【题型】解答题　【知识点】立体几何　【难度】easy
如图，已知点$P$、$A$、$B$、$C$都在球$O$的面上，$PA\perp$平面$ABC$，$PA=3$，$AB=2\sqrt{3}$，$\angle BAC=\dfrac{2\pi}{3}$，点$O_1$是$\triangle ABC$的外接圆的圆心.}

\vspace{0.3cm}
\noindent\textbf{(1)若三棱锥$P-ABC$的体积$V_{P-ABC}=6$，求圆$O_1$的半径$r$；}
\noindent\textbf{(2)若点$Q$是棱$BC$上的动点，直线$PQ$与平面$ABC$所成的角为$\theta$，且$\theta$的最大值为$\dfrac{\pi}{3}$，求球$O$的表面积和体积.}
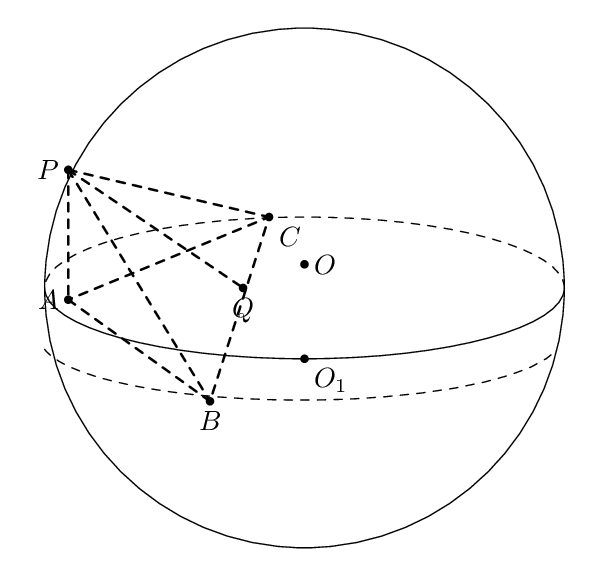
【解答】
\vspace{0.5cm}
\noindent\textbf{【答案】(1)$\dfrac{2}{3}\sqrt{21+6\sqrt{3}}$}
\noindent\textbf{(2)$S=57\pi$，$V=\dfrac{19\sqrt{57}\pi}{2}$}

\vspace{0.5cm}
\noindent\textbf{【分析】（1）由体积得出$AC=4$，结合正余弦定理即可求解；}
\noindent\textbf{（2）依题意得$\theta=\angle PQA$，当$AQ\perp BC$时，$\theta$取最大值，从而得出$\angle ABQ=\dfrac{\pi}{6}$，根据正弦定理得圆$O$的半径，即可求出球半径，进而求得球得表面积与体积.}

\vspace{0.5cm}
\noindent\textbf{【详解】（1）依题意可得$V_{P-ABC}=\dfrac{1}{3}S_{\triangle ABC}\cdot PA=\dfrac{1}{3}\cdot\dfrac{1}{2}AB\cdot AC\sin\dfrac{2\pi}{3}\cdot PA=6$，又$PA=3$，$AB=2\sqrt{3}$}
\noindent\textbf{所以$AC=4$，由余弦定理可得$BC=\sqrt{AB^2+AC^2-2AB\cdot AC\cos\dfrac{2\pi}{3}}=2\sqrt{7+2\sqrt{3}}$}
\noindent\textbf{由正弦定理得$\dfrac{BC}{\sin\dfrac{2\pi}{3}}=2r$，解得$r=\dfrac{2}{3}\sqrt{21+6\sqrt{3}}$；}

\vspace{0.3cm}
\noindent\textbf{（2）由$PA\perp$平面$ABC$，则直线$PQ$与平面$ABC$所成的角为$\theta=\angle PQA$}
\noindent\textbf{则$\tan\theta=\dfrac{PA}{AQ}$，所以当$AQ\perp BC$时，$\theta$取最大值为$\dfrac{\pi}{3}$，此时$\dfrac{PA}{AQ}=\sqrt{3}\Rightarrow AQ=\sqrt{3}$}
\noindent\textbf{所以$\sin\angle ABQ=\dfrac{AQ}{AB}=\dfrac{1}{2}$，得$\angle ABQ=\dfrac{\pi}{6}$，$\angle ACQ=\dfrac{\pi}{6}$}
\noindent\textbf{故圆$O_1$的半径$r=\dfrac{AB}{2\sin\angle ACB}=2\sqrt{3}$}
\noindent\textbf{设球$O$的半径为$R$，则$R^2=r^2+\left(\dfrac{AP}{2}\right)^2=\dfrac{57}{4}$，$R=\dfrac{\sqrt{57}}{2}$}
\noindent\textbf{则球$O$的表面积$S=4\pi R^2=57\pi$，球$O$的体积$V=\dfrac{4}{3}\pi R^3=\dfrac{19\sqrt{57}\pi}{2}$.}

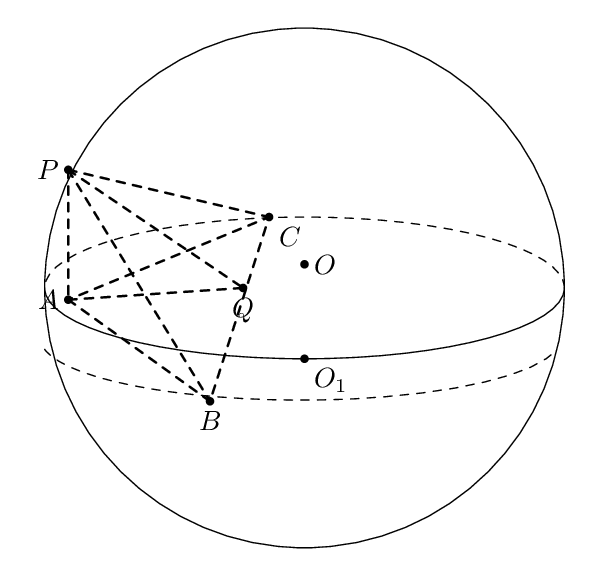